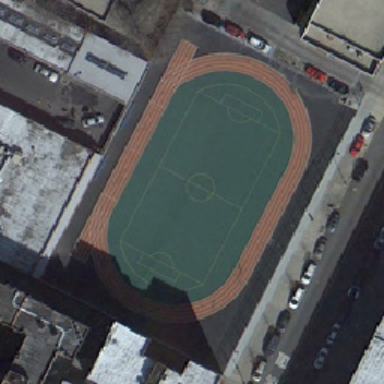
Two white cars parking next to a green playground surrounded by a red runway .